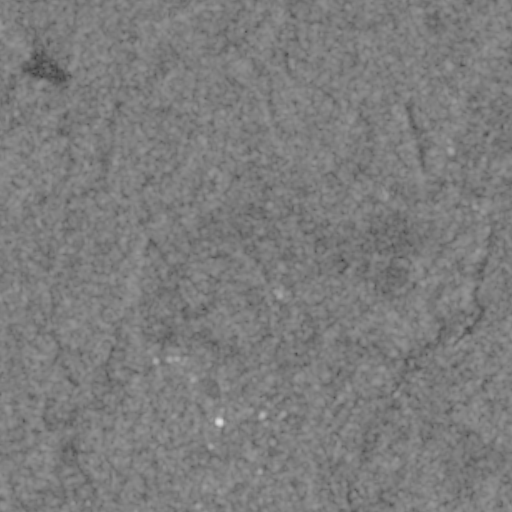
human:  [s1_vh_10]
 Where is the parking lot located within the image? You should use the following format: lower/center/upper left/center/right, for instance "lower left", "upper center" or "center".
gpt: The parking lot is located in the lower center of the image.
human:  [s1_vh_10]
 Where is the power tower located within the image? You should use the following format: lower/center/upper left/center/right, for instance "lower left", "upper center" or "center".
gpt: The power tower is located in the lower right of the image.
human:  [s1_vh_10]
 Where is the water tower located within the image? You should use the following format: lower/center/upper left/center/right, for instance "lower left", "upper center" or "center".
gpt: The water tower is located in the center of the image.
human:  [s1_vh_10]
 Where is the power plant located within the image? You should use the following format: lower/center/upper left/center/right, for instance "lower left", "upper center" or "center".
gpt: There is no power plant in the image.

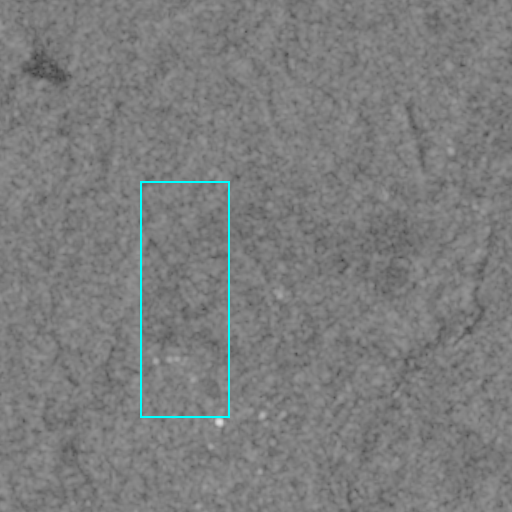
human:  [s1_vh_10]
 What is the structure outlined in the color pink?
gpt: There is no pink outline.
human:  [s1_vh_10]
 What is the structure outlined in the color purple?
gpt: There is no structure outlined in purple.